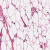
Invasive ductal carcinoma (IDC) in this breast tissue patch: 0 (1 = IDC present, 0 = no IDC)